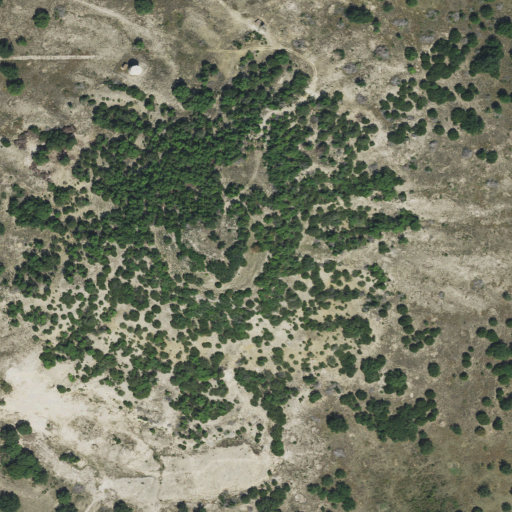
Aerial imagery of mountain in Texas named West Caddo Peak containing shrub, grassland, deciduous forest, and medium intensity development